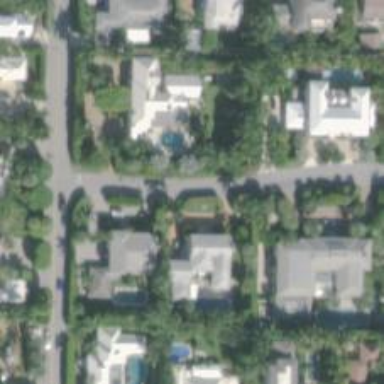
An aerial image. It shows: Residential road.